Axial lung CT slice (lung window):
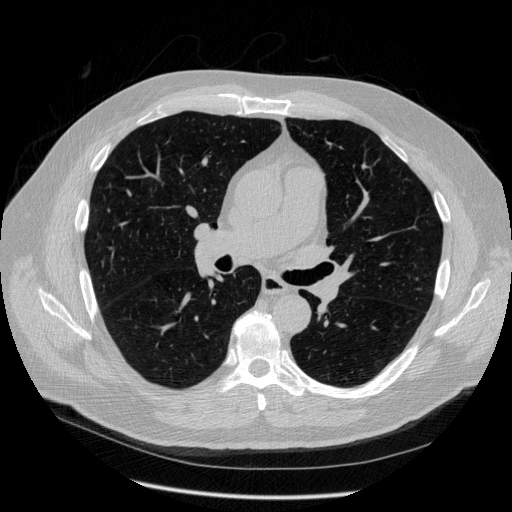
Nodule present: no